Field crop: maize
Growth stage: 2
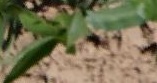
Species: maize